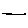
Label: line